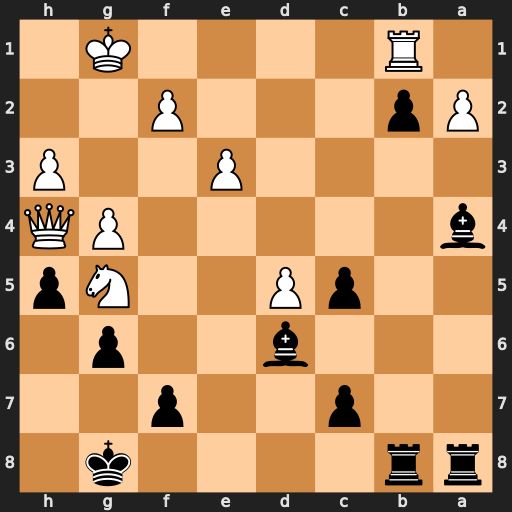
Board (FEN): rr4k1/2p2p2/3b2p1/2pP2Np/b5PQ/4P2P/Pp3P2/1R4K1
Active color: b
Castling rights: -
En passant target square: -
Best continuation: Bc2 Rxb2 Rxb2